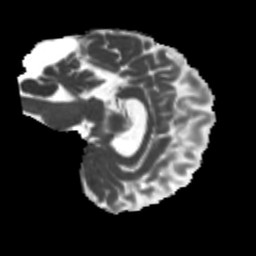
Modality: MD
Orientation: sagittal
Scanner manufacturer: siemens
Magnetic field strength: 3 T
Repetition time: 4 s
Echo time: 0.0594 s